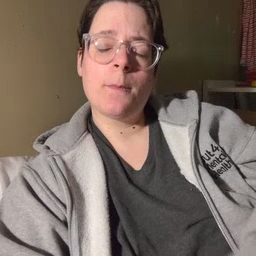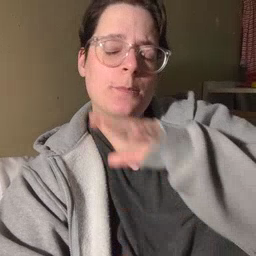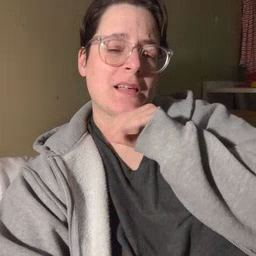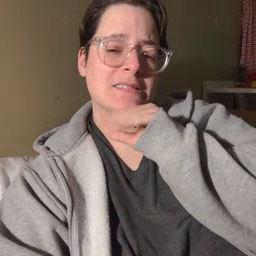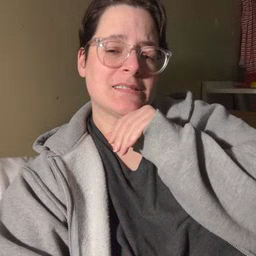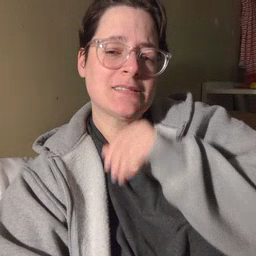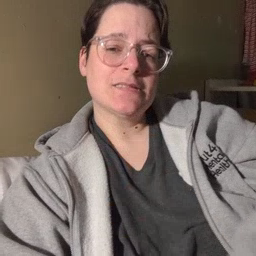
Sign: pig